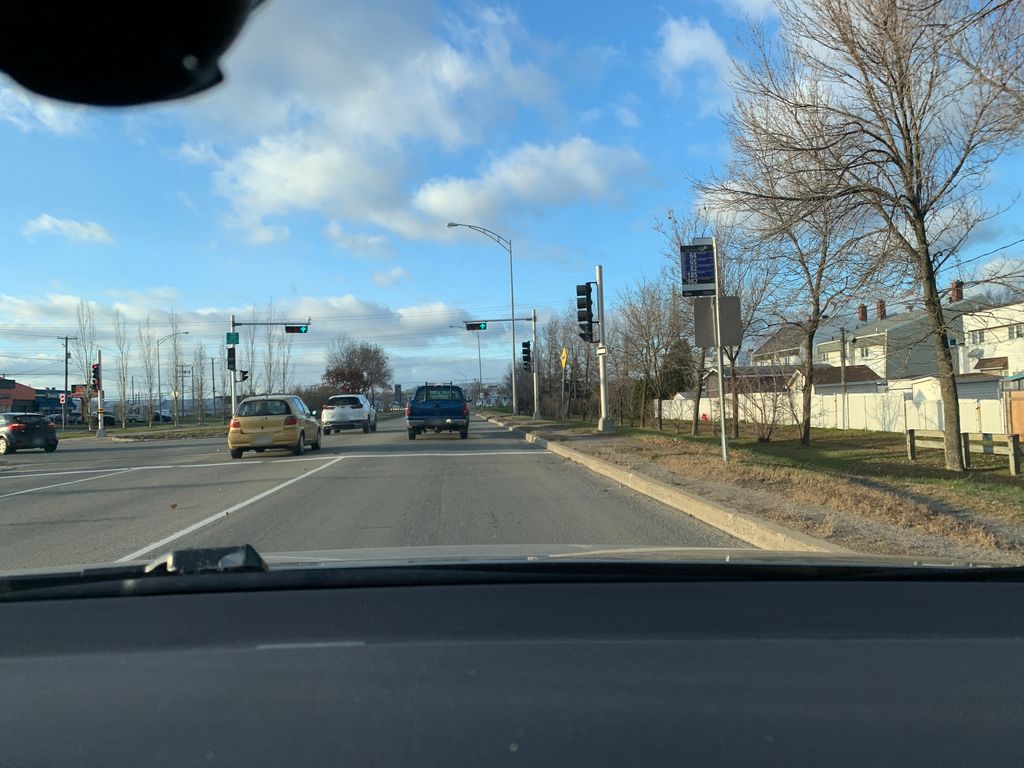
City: quebec_city